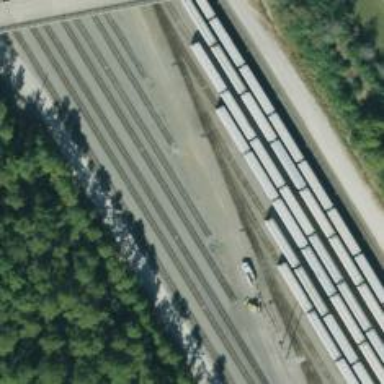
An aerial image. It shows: Rail spur service.